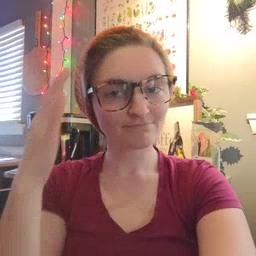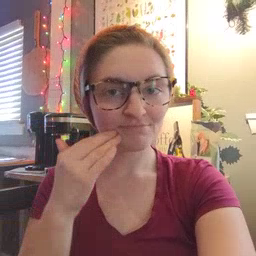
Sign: head